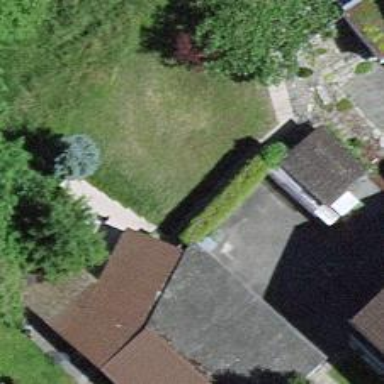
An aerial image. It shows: Garage.